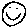
Label: smiley face